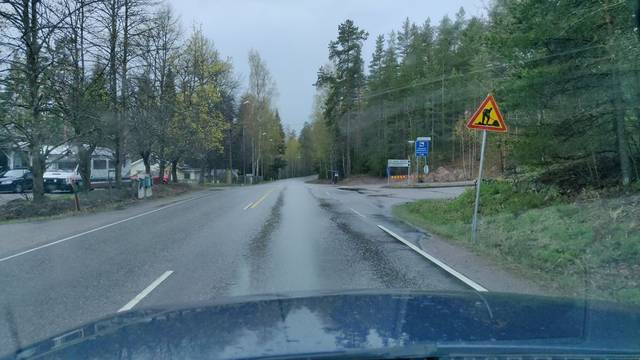
Region: Finland
Coordinates: 60.503, 24.697